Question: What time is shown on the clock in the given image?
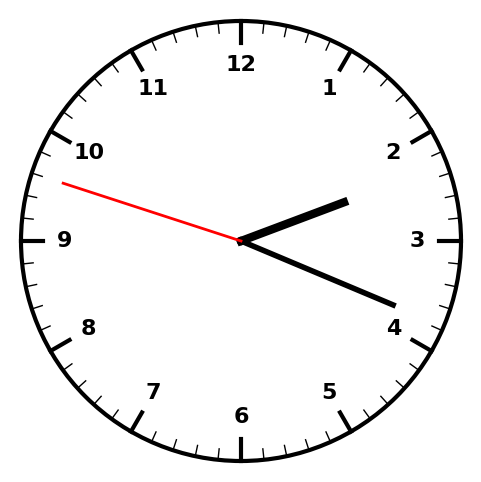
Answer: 02:18:48